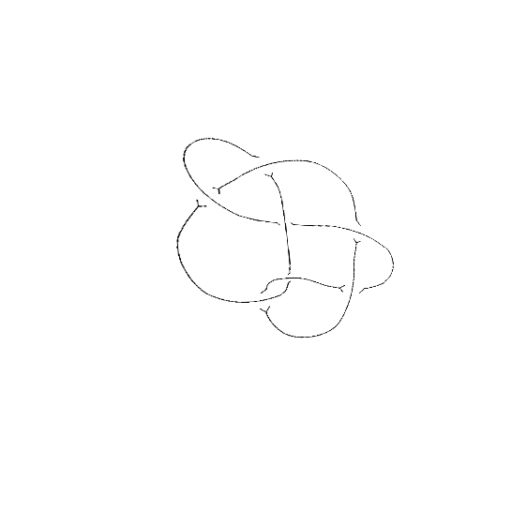
Crossing number: 7